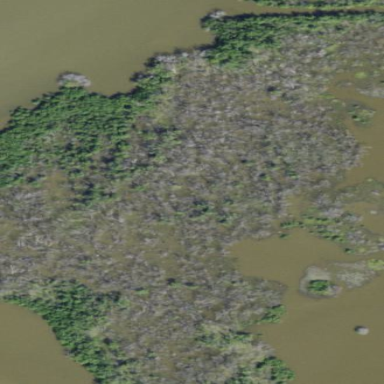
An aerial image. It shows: Mangrove wetland featuring Mangrove Swamp plant community.